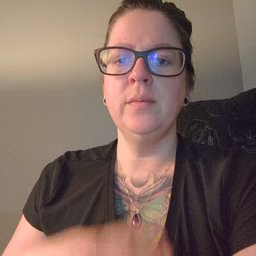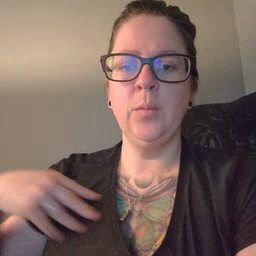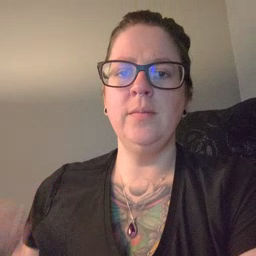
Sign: zebra